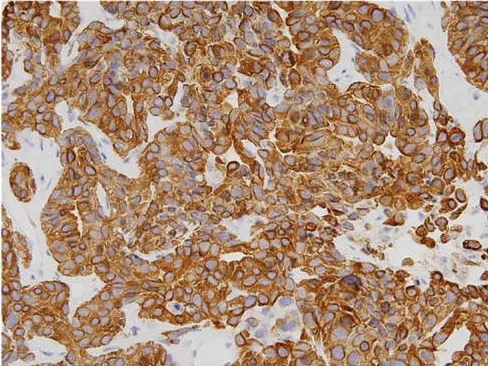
Histopathological findings of the hepatic mass. Positive for cytokeratin 19.
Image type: pathology (immunostaining)